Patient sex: M
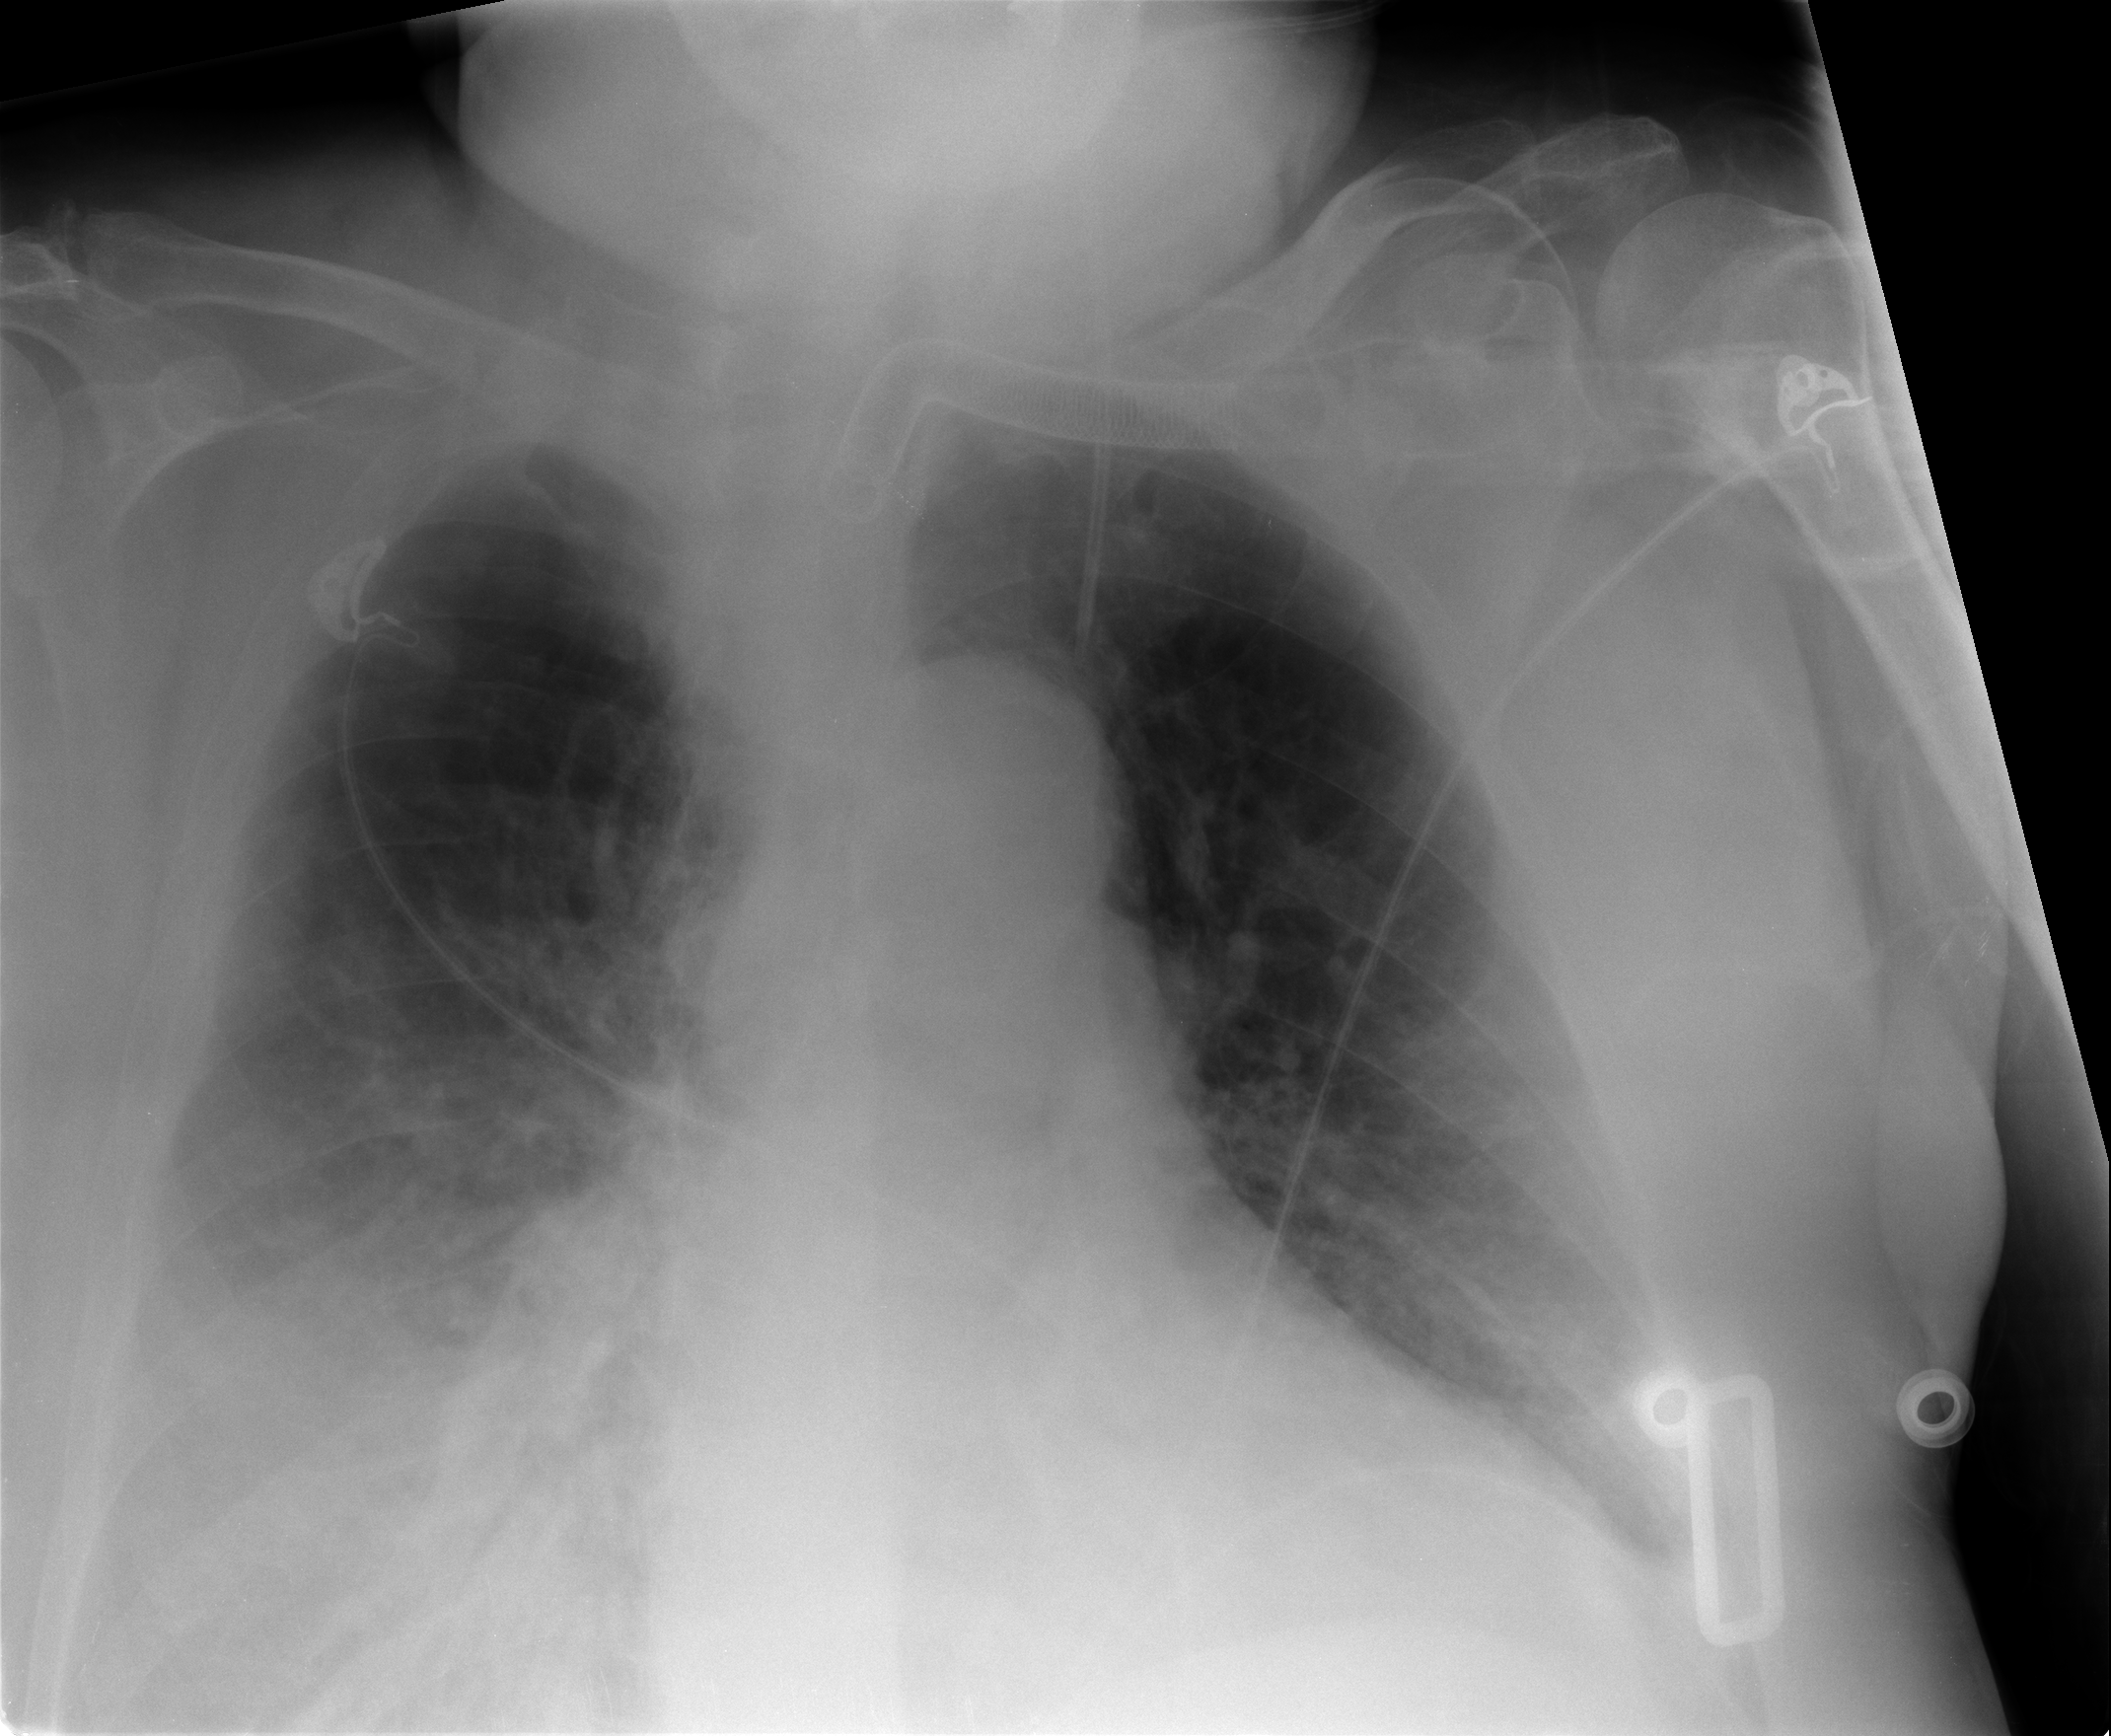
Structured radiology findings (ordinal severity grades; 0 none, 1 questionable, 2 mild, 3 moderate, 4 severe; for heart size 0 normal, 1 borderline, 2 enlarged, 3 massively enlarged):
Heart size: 2
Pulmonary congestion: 2
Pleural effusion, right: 3
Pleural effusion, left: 2
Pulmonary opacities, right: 2
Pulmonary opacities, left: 0
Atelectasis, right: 2
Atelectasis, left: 2